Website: lowes
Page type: account-selection
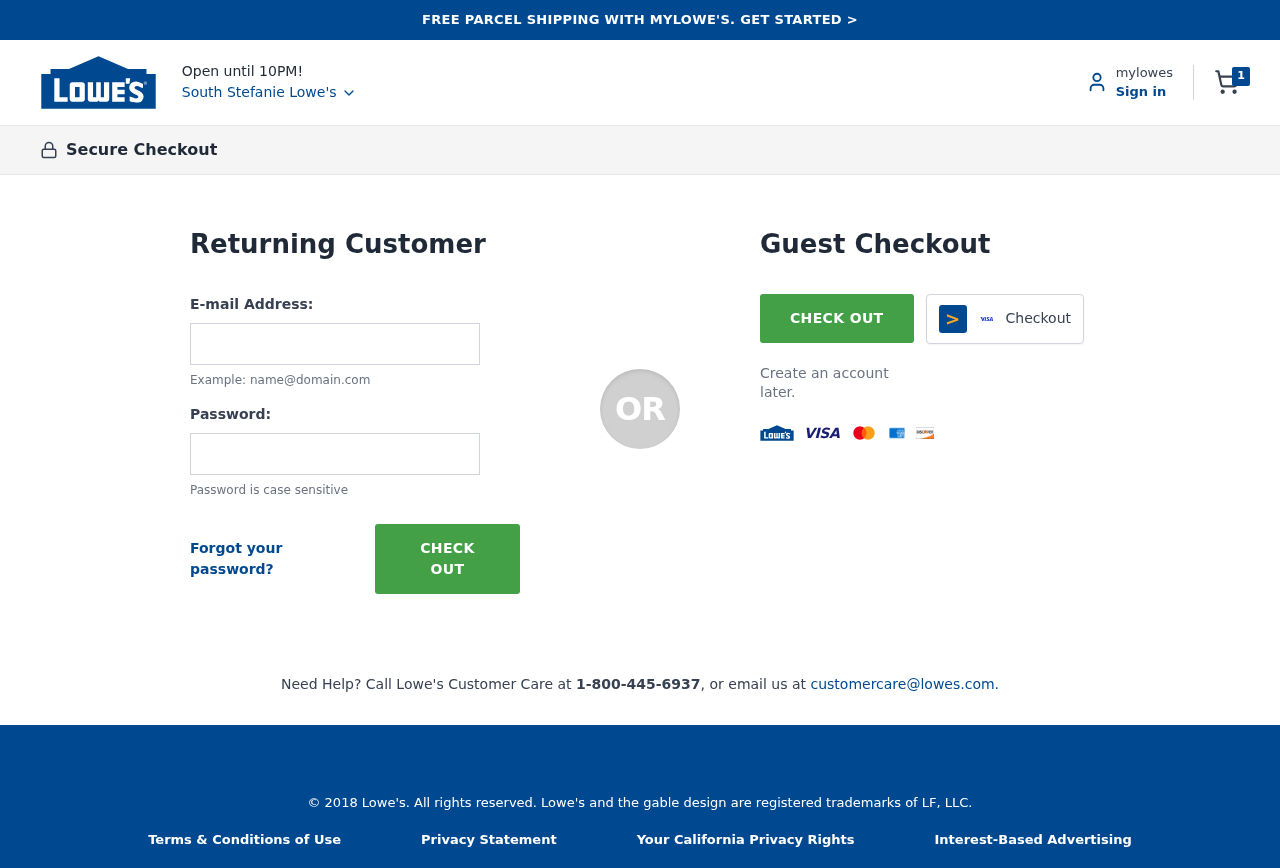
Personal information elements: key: PII_CITY
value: South Stefanie Lowe's
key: PII_LOGIN_USERNAME
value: rickallen21
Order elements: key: ORDER_NUM_ITEMS
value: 1